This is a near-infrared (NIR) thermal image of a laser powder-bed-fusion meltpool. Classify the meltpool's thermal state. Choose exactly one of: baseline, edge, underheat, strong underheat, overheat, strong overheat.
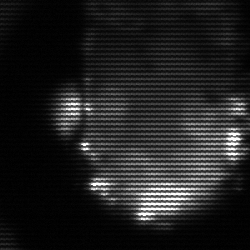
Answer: baseline